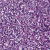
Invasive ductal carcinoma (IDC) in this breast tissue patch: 1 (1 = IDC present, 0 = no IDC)